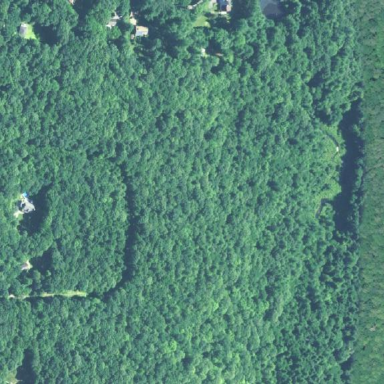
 categorized as existing preserved open space."